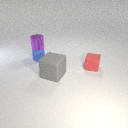
small red rubber cube in front of small blue rubber cylinder